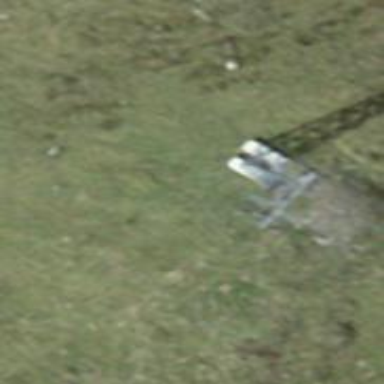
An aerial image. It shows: Pylon used for aerialway.